Question: I am trying to figure out how to use Core Data with relationships. I have used Core Data before, but only the very basics sans relationships (which worked for my needs at the time).

I have a 'Trip' entity that can have many 'Node's. When the user presses a "Start" button, I want to initialize the 'Trip' entity and start storing all of the 'Node's inside of that 'Trip', and then when the user presses a "Stop" button, I want it to calculate all of the 'Trip' attributes and store it all together. How do I save with respect to these entities?
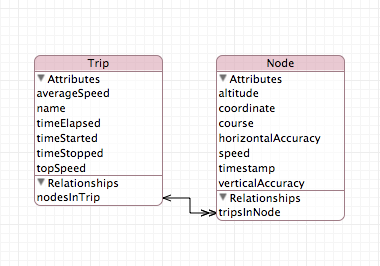
Answer: Generate the MO subclasses using the IDE, it will create methods for setting the nodesInTrip and tripsInNode relationships.